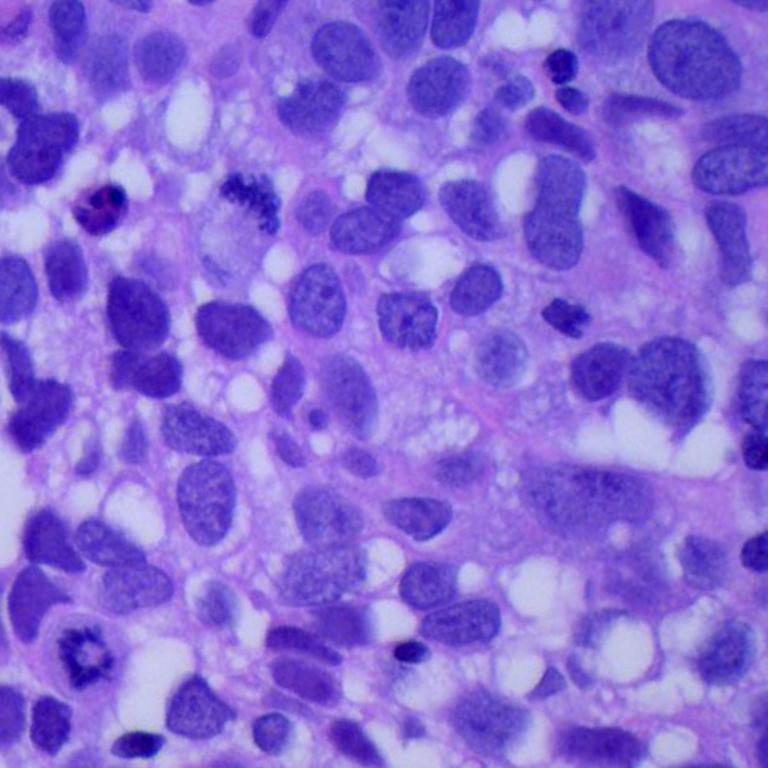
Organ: lung
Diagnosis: squamous carcinomas